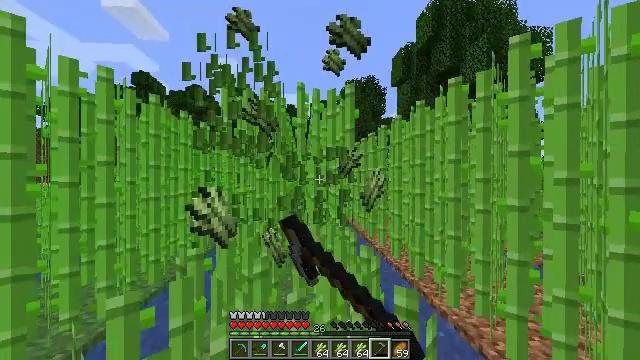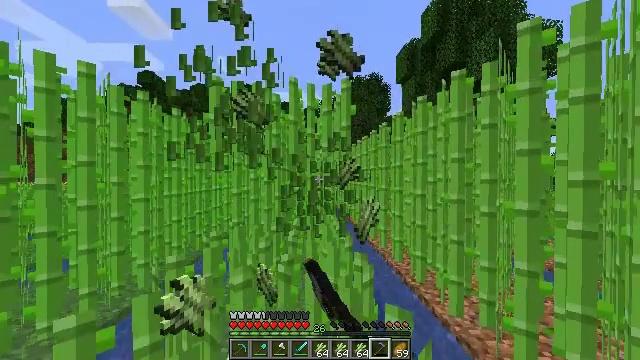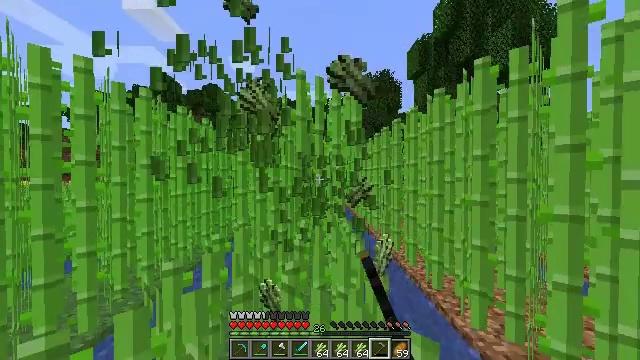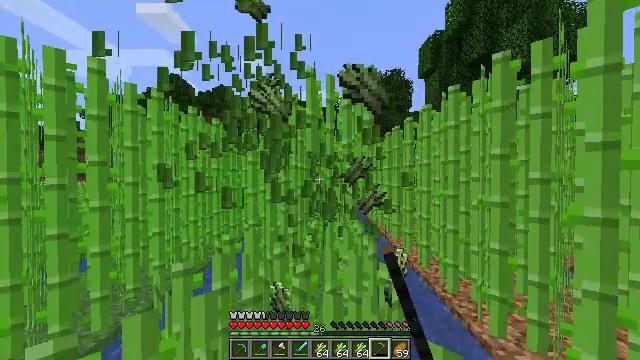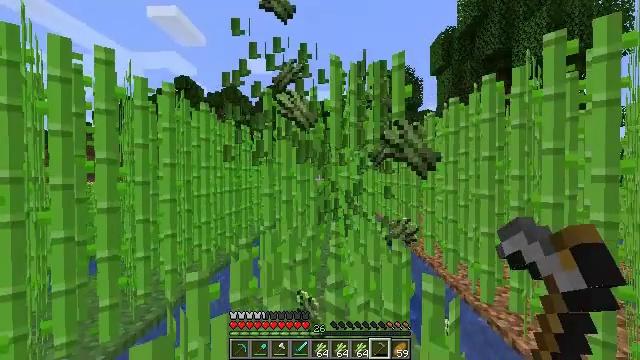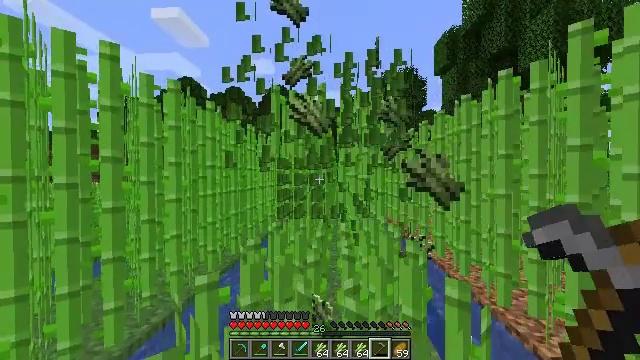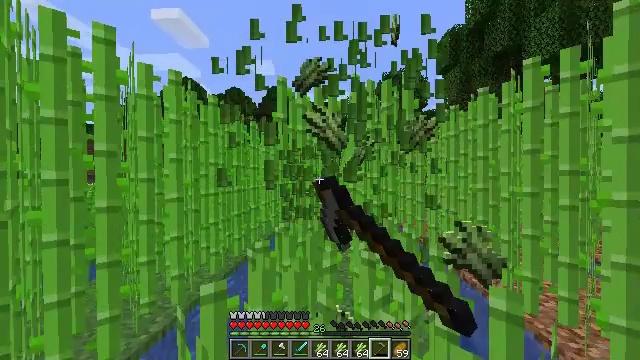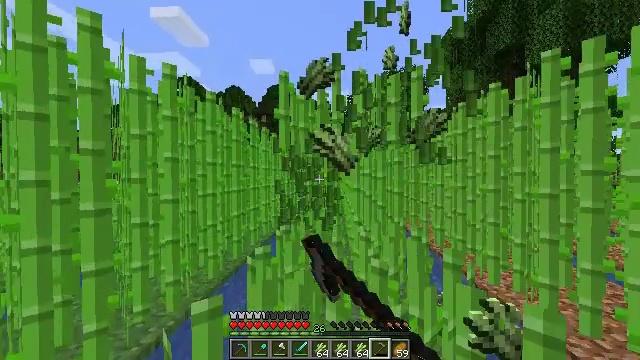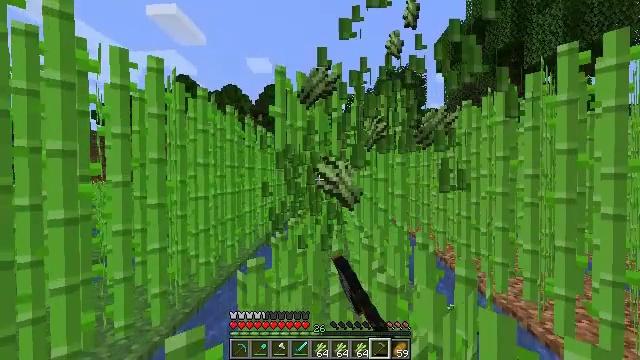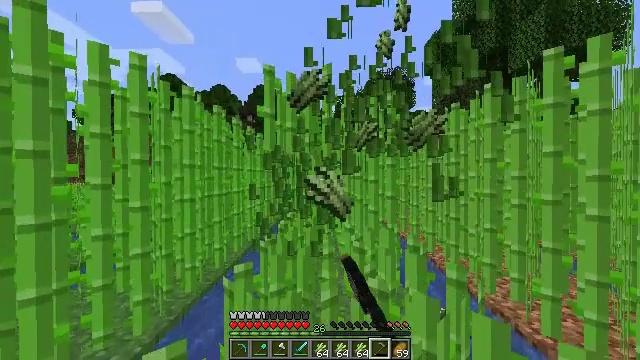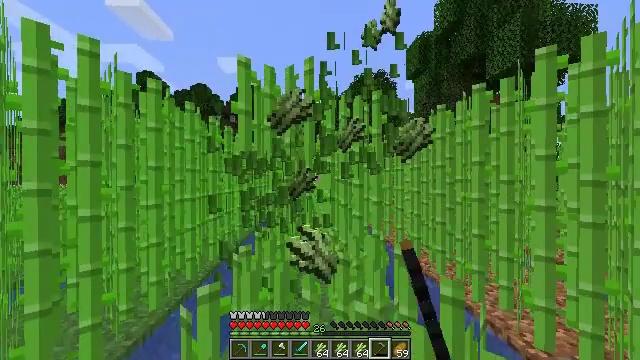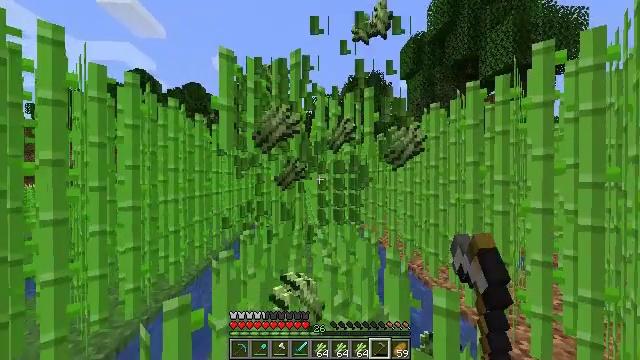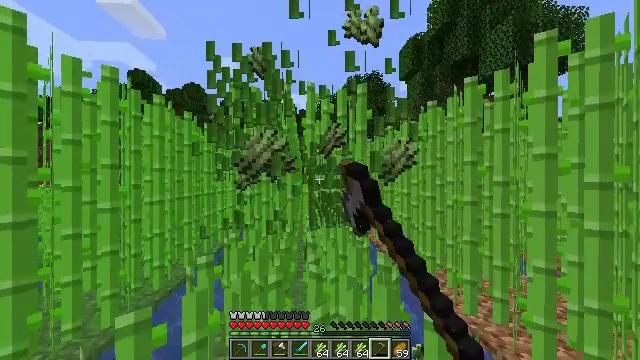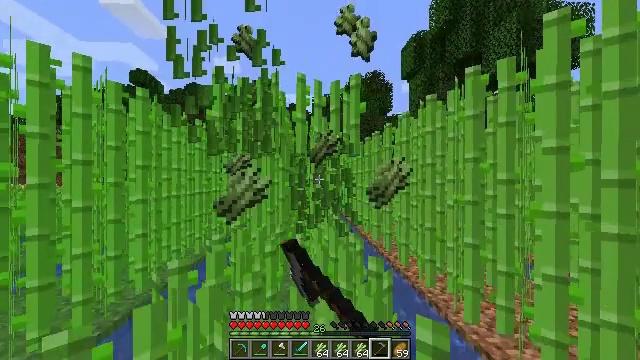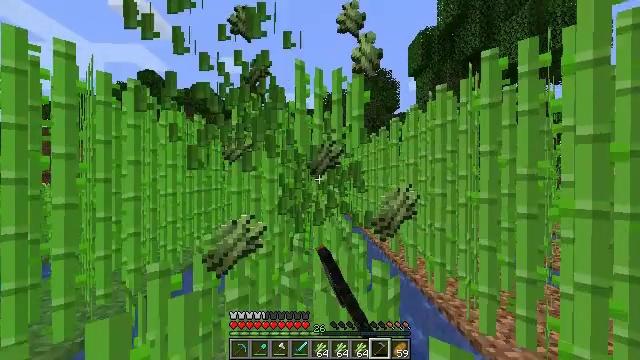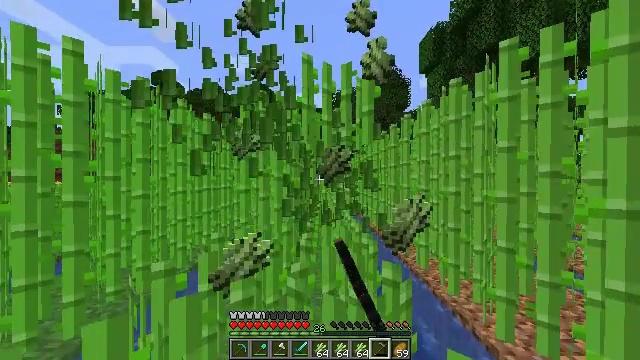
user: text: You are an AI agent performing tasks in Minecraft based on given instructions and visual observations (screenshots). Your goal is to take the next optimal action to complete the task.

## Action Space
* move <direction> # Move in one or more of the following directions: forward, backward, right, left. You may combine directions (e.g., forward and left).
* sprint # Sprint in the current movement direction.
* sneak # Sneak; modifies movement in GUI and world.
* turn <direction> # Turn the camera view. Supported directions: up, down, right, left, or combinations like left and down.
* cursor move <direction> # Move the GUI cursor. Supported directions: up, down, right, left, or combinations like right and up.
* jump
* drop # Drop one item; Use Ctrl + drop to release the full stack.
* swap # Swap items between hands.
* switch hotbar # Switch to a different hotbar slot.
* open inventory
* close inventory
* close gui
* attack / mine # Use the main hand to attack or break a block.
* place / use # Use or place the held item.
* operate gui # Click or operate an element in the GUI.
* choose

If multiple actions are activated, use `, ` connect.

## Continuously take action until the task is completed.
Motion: motion action
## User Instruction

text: Break the sugar cane.
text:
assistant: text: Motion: move forward, sprint, turn left, attack / mine
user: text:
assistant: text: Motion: move forward and move left, sprint, turn left, attack / mine
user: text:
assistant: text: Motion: move forward and move left, sprint, turn left, attack / mine
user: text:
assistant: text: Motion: move forward and move left, sprint, turn left, attack / mine
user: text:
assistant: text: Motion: move forward and move left, sprint, attack / mine
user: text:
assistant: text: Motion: move forward, sprint, attack / mine
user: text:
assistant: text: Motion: move forward, sprint, attack / mine
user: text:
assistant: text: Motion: move forward, sprint, attack / mine
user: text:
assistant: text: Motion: move forward, sprint, turn right, attack / mine
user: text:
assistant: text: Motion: move forward and move right, sprint, turn right, attack / mine
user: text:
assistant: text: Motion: move forward and move right, sprint, turn right, attack / mine
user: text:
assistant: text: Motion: move forward and move right, sprint, attack / mine
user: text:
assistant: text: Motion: move forward, sprint, attack / mine
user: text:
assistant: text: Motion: move forward, sprint, turn left, attack / mine
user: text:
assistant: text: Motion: move forward, sprint, turn left, attack / mine
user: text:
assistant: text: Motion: move forward, sprint, turn left, attack / mine
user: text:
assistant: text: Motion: move forward, sprint, turn left, attack / mine
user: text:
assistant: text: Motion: move forward, sprint, attack / mine
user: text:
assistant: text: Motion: move forward, sprint, turn left, attack / mine
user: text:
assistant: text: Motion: move forward, sprint, turn left, attack / mine
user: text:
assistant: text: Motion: move forward, sprint, turn left, attack / mine
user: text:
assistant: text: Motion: move forward, sprint, attack / mine
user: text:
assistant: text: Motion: move forward, sprint, attack / mine
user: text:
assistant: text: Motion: move forward, sprint, attack / mine
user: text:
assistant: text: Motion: move forward, sprint, turn right, attack / mine
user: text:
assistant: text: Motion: move forward, sprint, turn right, attack / mine
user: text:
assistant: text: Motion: move forward, sprint, turn right, attack / mine
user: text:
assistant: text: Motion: move forward, sprint, turn right, attack / mine
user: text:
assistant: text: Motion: move forward, sprint, attack / mine
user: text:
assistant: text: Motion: move forward, sprint, attack / mine